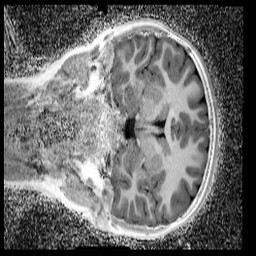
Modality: UNIT1_denoised
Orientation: coronal
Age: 10
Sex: female
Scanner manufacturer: siemens
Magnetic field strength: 3 T
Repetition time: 4 s
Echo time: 0.00299 s